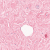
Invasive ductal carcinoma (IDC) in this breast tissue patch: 0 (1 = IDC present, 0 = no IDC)